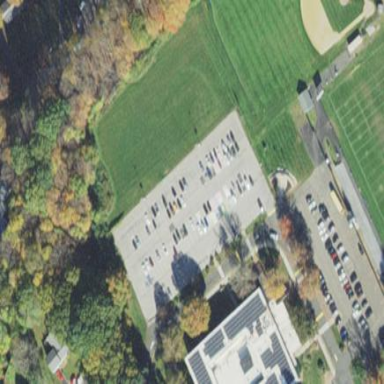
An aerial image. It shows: Parking area.